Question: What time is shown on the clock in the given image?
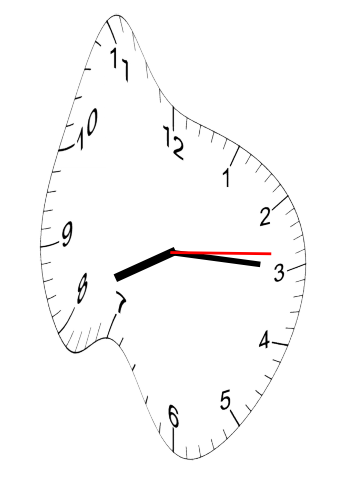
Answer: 08:15:14